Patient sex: F
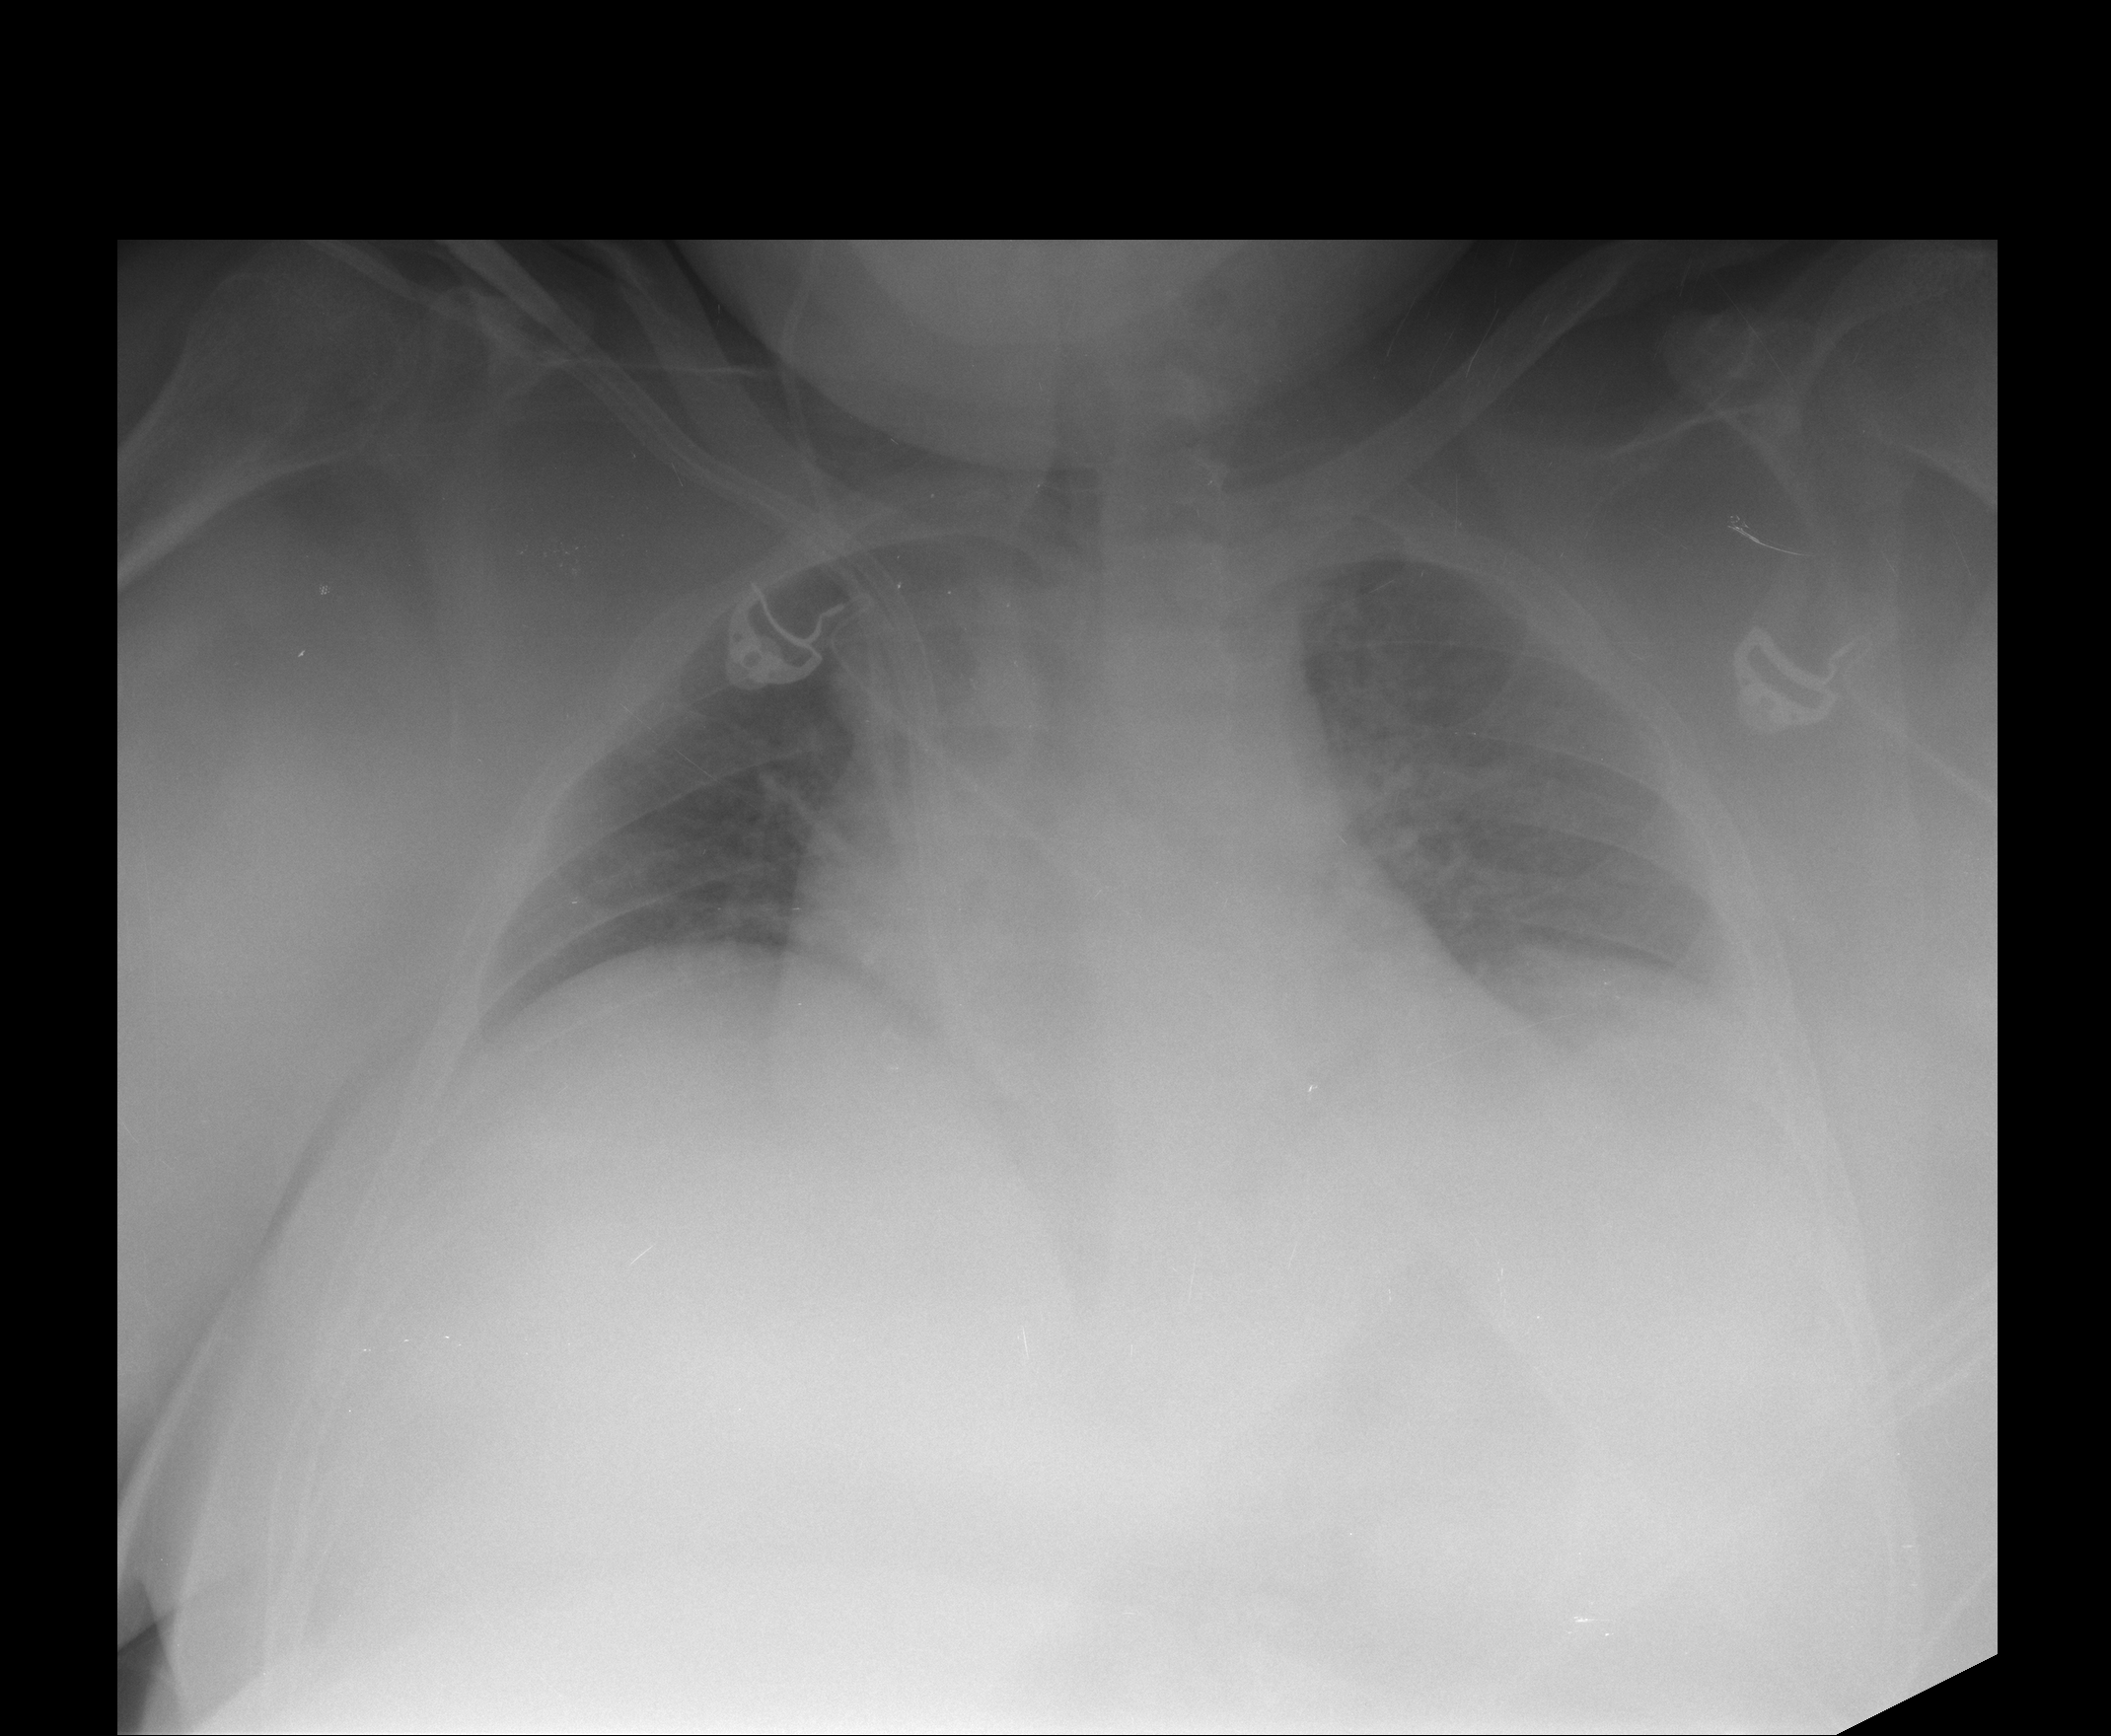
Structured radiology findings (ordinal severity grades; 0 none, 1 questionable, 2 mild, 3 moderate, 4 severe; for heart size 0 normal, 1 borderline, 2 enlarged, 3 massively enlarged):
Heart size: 0
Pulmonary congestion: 1
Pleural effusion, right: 0
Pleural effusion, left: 1
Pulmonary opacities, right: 1
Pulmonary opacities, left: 1
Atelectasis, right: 2
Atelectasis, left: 2